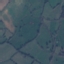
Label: Pasture